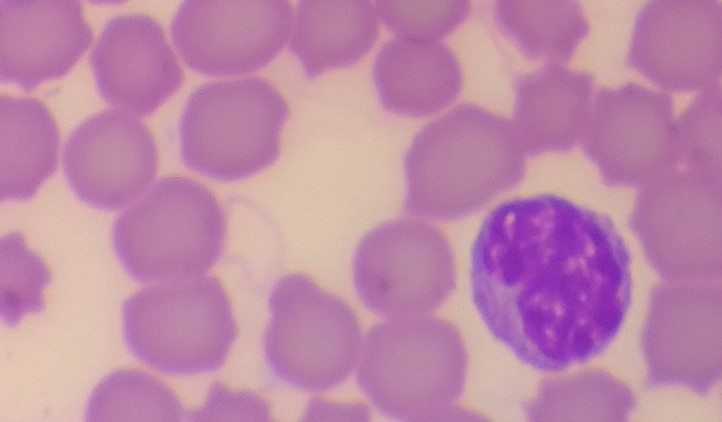
White blood cell type: Lymphocyte